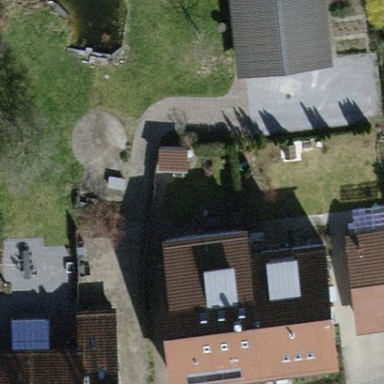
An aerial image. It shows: Building with tiled roof.